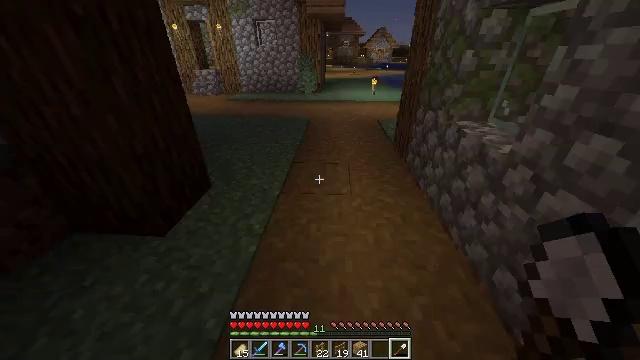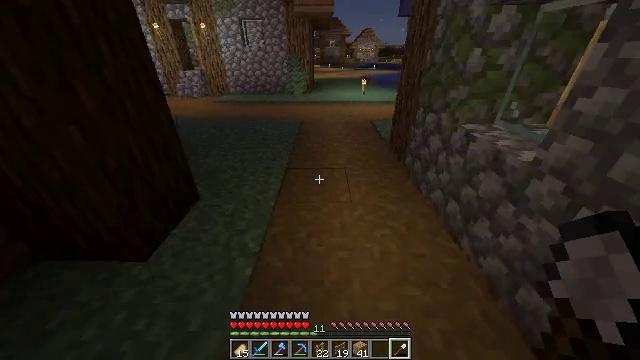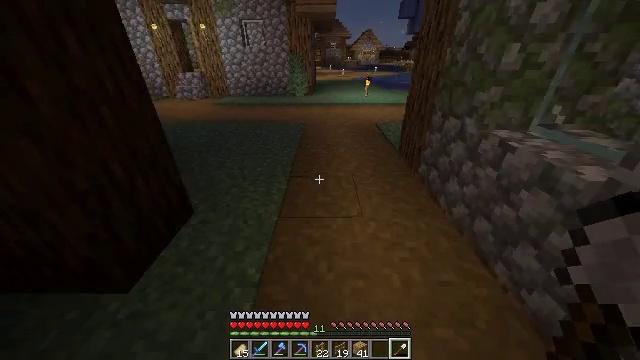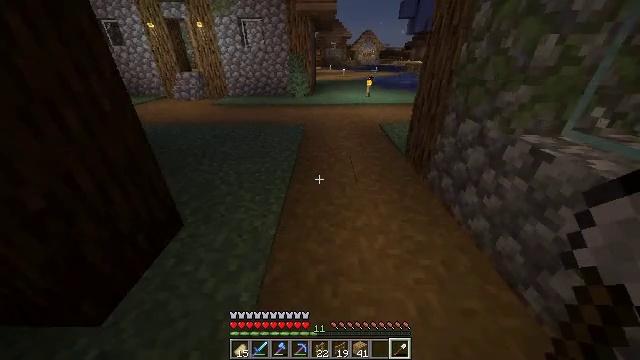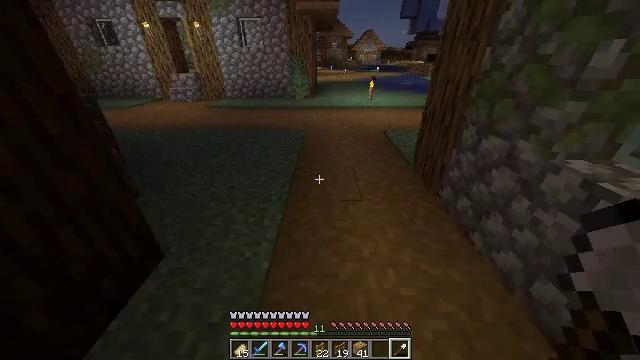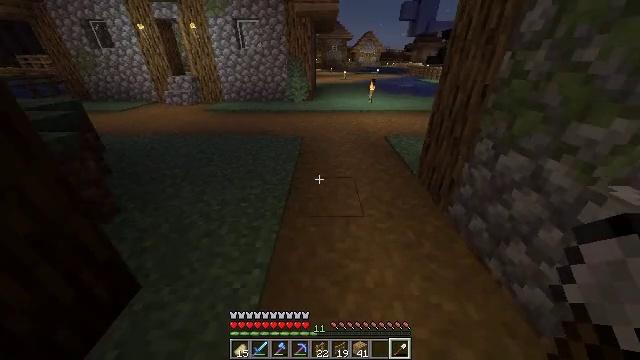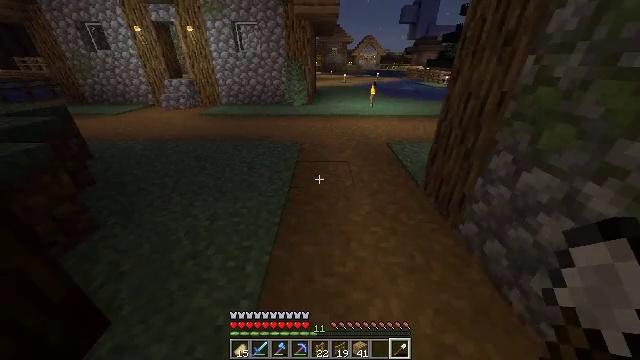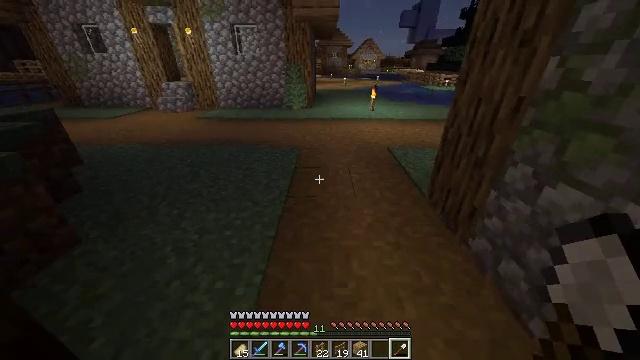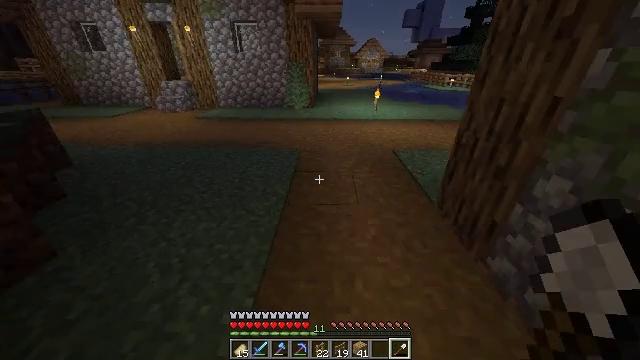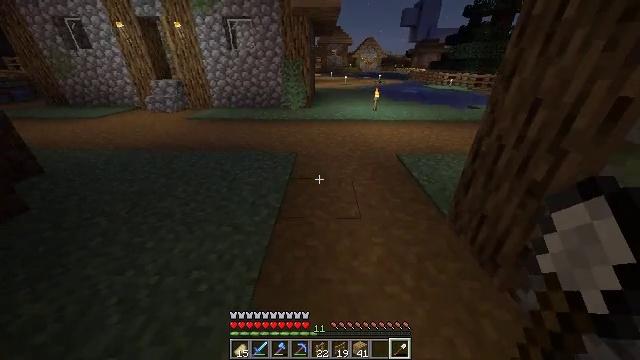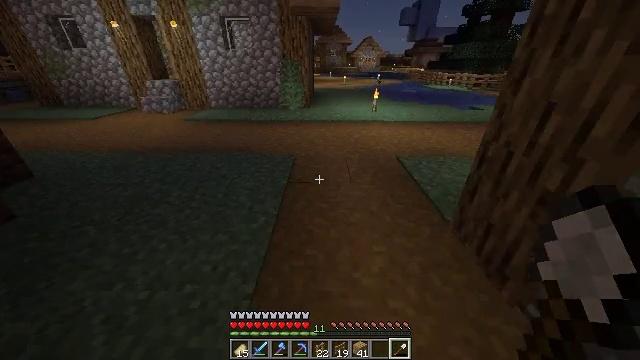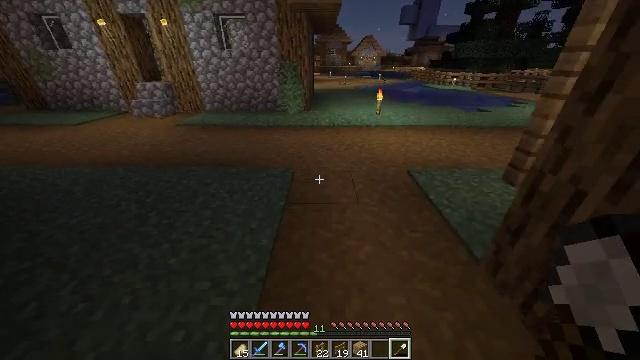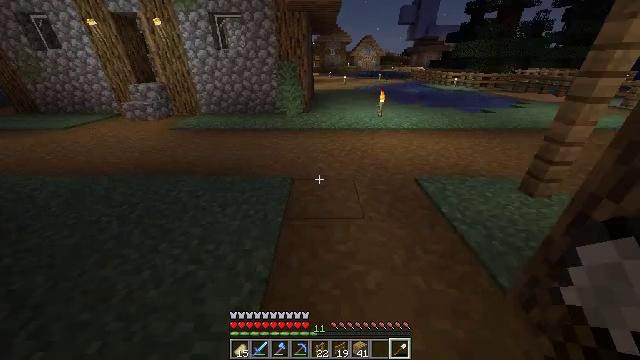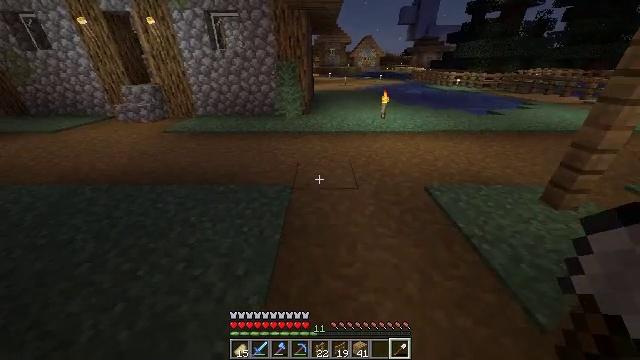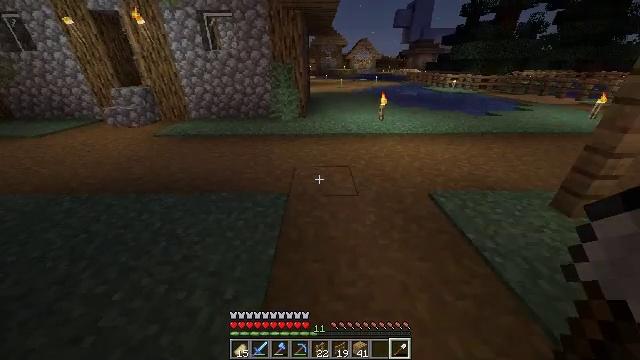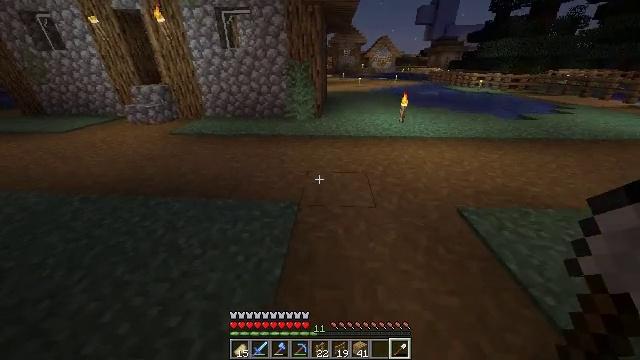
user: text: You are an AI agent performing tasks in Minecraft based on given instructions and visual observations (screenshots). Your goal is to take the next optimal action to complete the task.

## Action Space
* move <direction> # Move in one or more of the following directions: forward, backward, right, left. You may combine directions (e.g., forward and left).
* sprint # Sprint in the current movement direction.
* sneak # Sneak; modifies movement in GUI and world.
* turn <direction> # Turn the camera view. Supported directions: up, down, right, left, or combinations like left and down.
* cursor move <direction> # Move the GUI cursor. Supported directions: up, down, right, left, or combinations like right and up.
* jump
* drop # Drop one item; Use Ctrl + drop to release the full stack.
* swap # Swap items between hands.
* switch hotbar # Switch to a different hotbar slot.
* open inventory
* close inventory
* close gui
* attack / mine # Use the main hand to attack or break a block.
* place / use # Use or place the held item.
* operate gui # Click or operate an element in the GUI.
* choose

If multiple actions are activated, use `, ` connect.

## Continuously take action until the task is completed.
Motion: motion action
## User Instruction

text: Harvest the large fern for decoration.
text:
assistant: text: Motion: move forward, turn right
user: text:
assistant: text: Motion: move forward, sprint
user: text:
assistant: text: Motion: move forward, sprint
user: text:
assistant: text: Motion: move forward, sprint
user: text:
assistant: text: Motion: move forward, sprint
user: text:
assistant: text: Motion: move forward
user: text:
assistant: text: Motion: move forward
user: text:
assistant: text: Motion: move forward
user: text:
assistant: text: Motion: move forward, sprint
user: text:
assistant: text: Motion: move forward, sprint
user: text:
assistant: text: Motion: move forward, sprint
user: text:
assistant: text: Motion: move forward
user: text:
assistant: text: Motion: move forward
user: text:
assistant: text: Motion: move forward
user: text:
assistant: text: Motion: move forward, sprint, turn left
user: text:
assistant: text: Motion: move forward, sprint, turn left
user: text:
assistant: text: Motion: move forward, sprint
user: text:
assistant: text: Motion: move forward, turn left and up
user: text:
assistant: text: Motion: move forward, turn left and up
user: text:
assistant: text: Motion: move forward
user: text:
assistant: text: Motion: move forward, turn right
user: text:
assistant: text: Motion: move forward, turn right
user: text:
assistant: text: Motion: move forward, turn right
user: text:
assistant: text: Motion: move forward
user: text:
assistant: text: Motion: move forward
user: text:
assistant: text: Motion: move forward
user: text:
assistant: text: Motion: no_op
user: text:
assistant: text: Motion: no_op
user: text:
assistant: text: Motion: attack / mine
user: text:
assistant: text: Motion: attack / mine